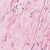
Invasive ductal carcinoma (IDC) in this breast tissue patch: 0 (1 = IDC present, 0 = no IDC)